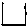
Label: square